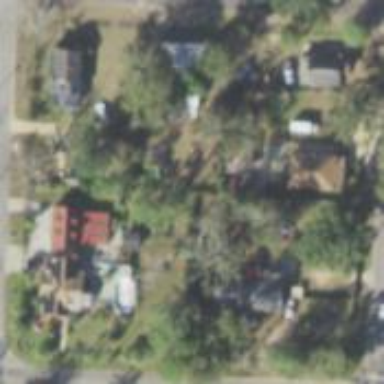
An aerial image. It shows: This residential area consists of single-family homes.